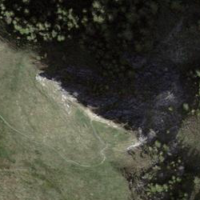
EUNIS habitat code: 26
Species observed at this site:
Euphorbia cyparissias